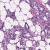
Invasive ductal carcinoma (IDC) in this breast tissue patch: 1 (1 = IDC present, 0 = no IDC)